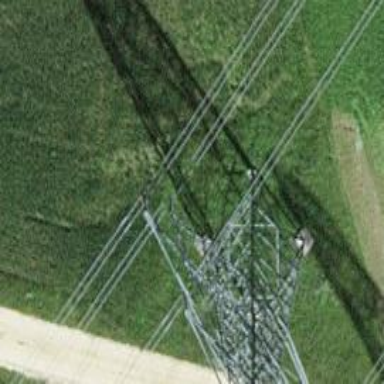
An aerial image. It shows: Power tower.